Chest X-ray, PA view. Patient: 55 years old, sex F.
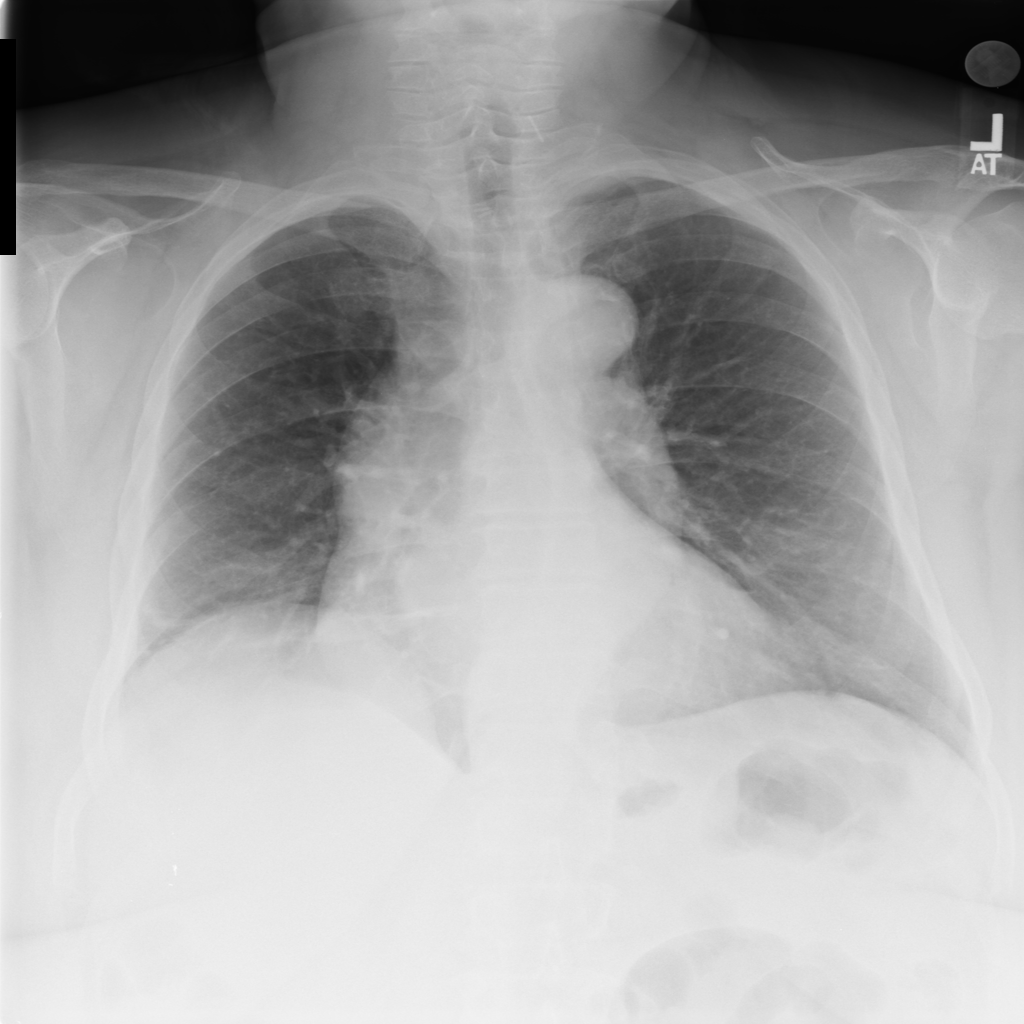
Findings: Atelectasis